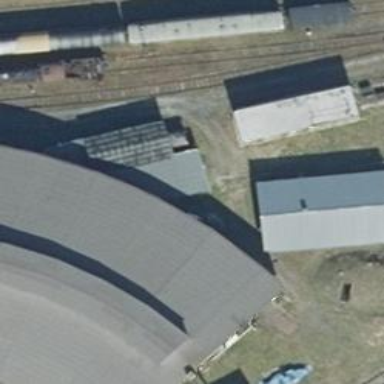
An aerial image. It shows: Railway yard used for servicing trains.